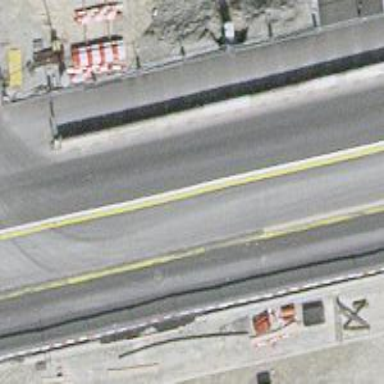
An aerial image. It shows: Road crossing with traffic signals.